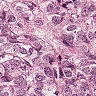
Metastatic tissue present: yes